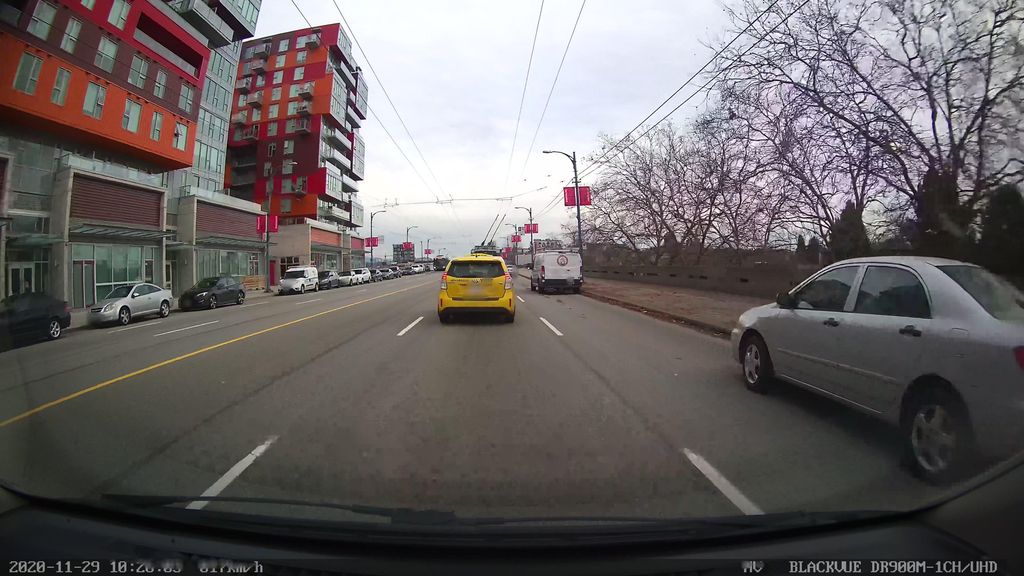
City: vancouver